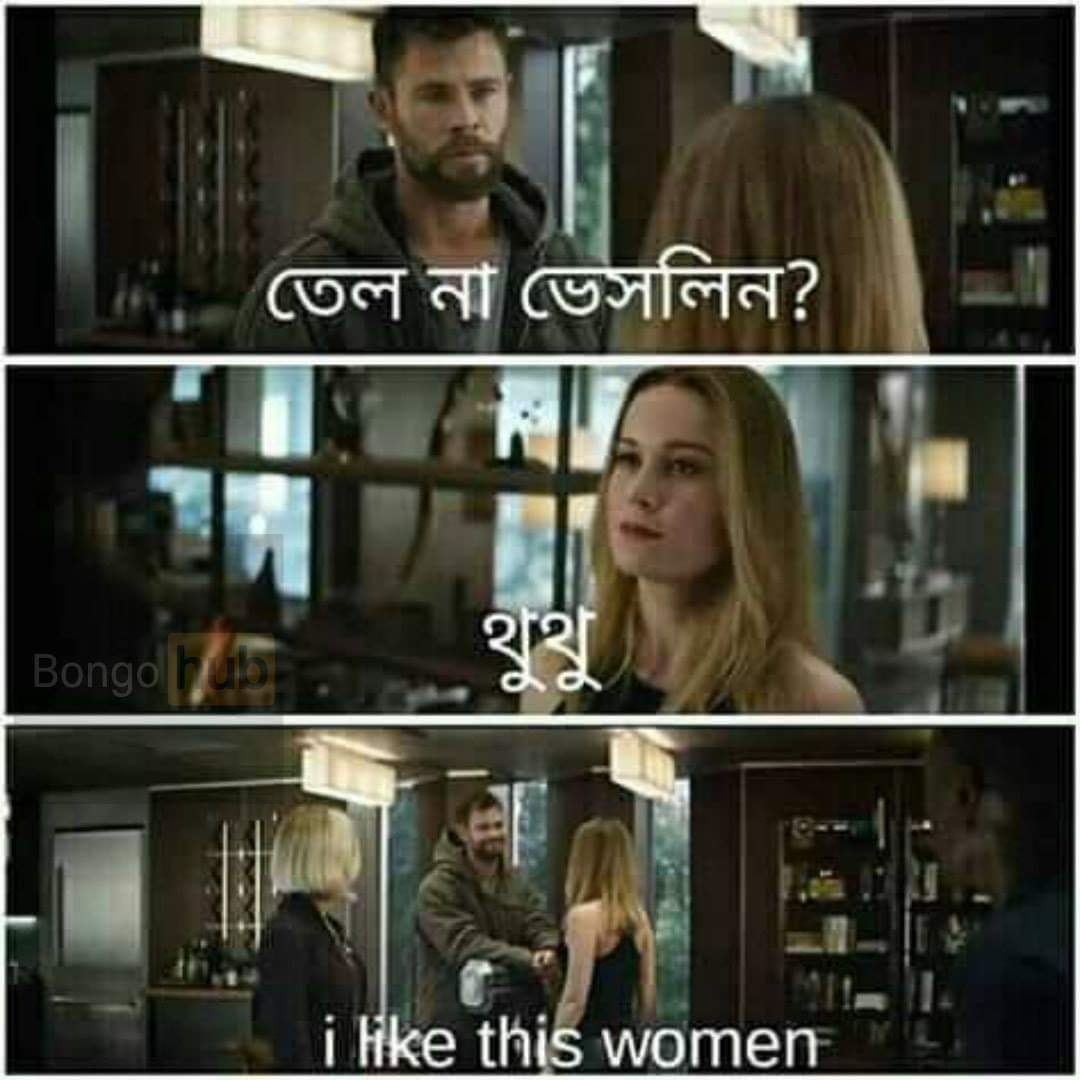
Caption: তেল না ভেসলিন ?    থুথু    i like this women
Label: hate